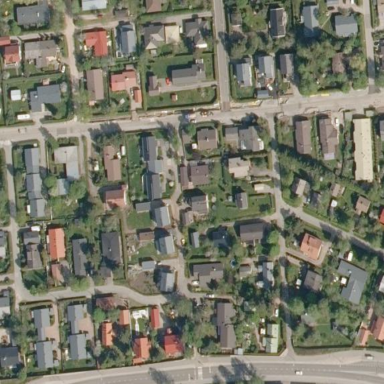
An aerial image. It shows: Residential area.